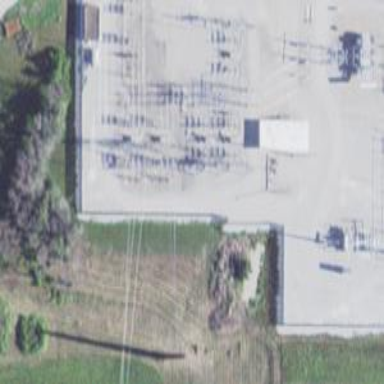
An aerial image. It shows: Switch used for power control.